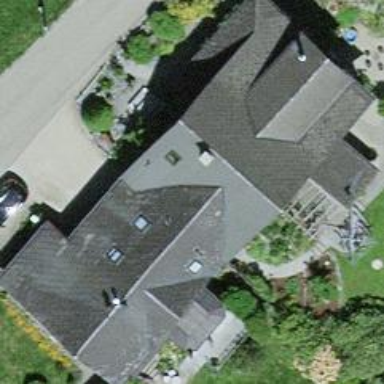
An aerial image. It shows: Detached building with gabled roof.